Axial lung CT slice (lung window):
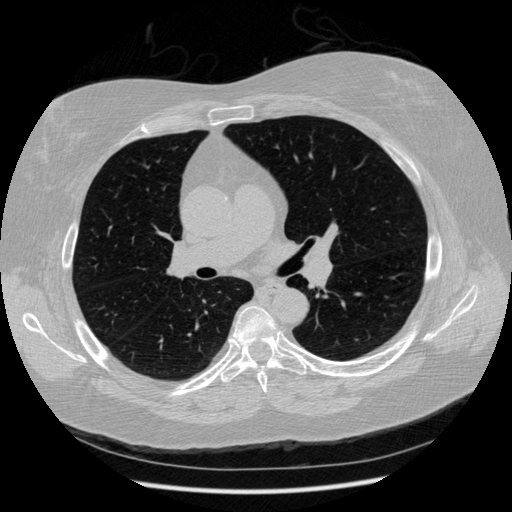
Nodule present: no